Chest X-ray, PA view. Patient: 59 years old, sex F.
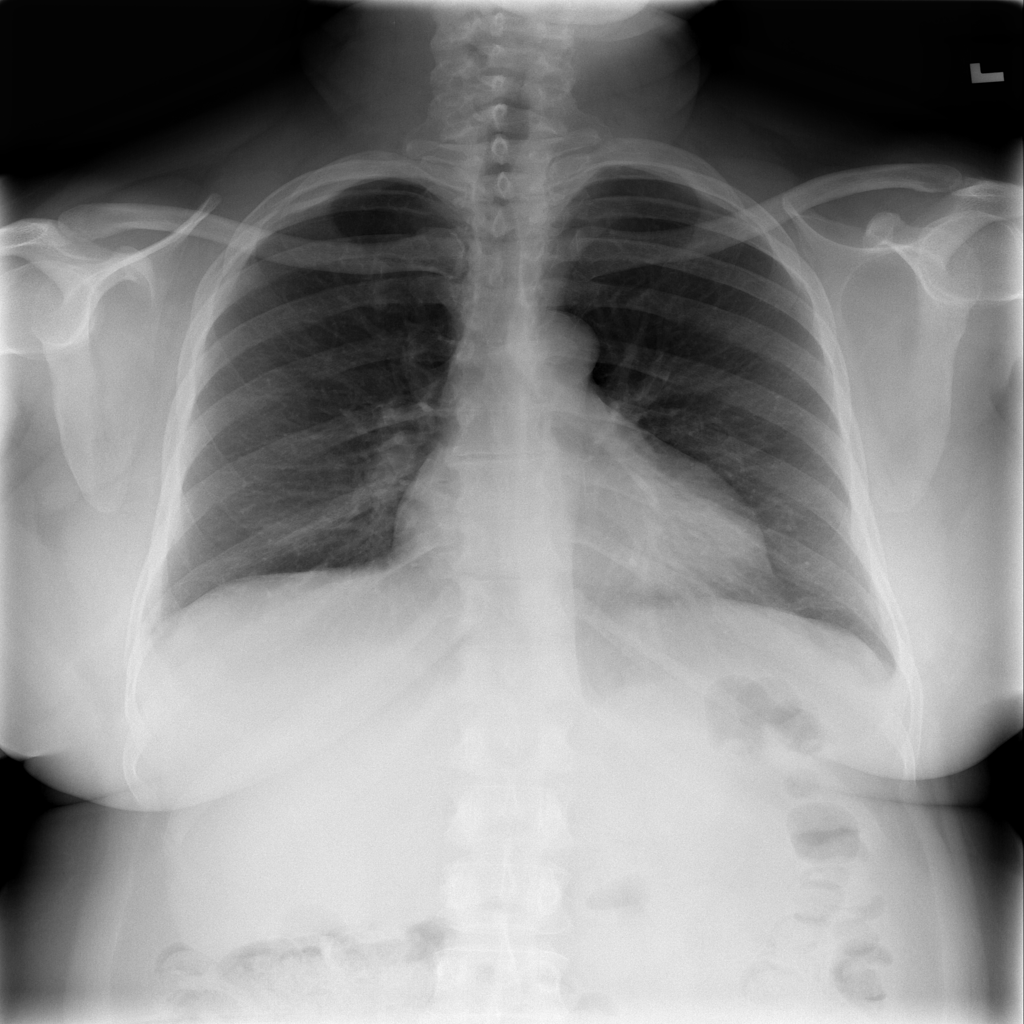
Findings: No Finding